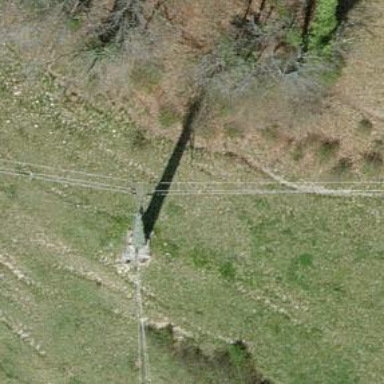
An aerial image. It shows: Minor power line with 3 cables.